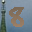
Label: 8